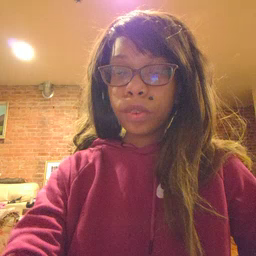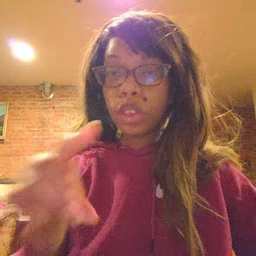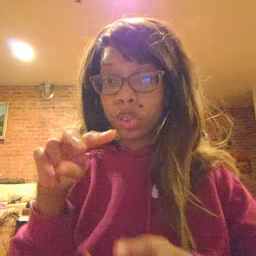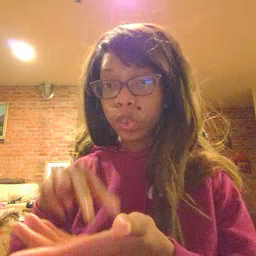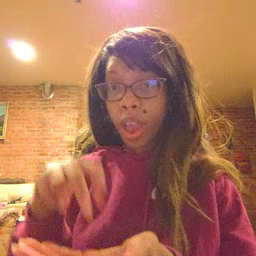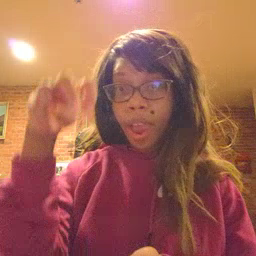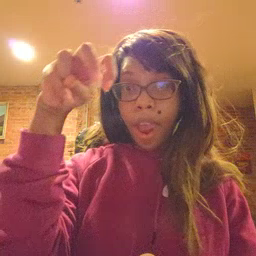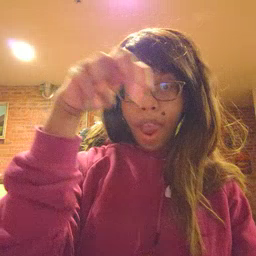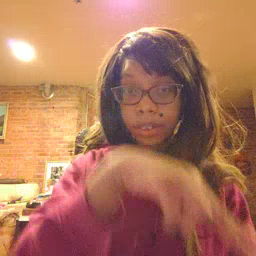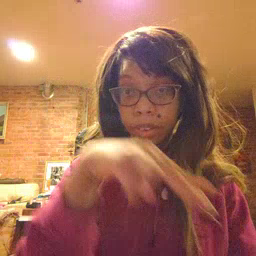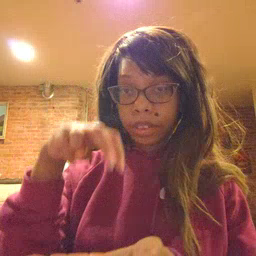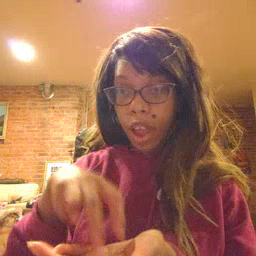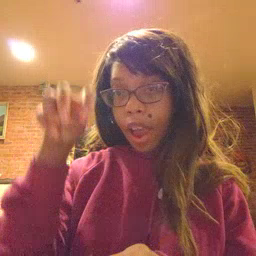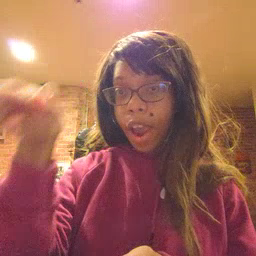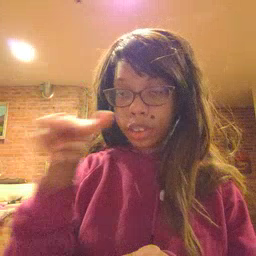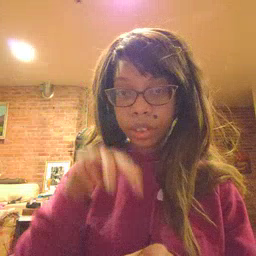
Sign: jump